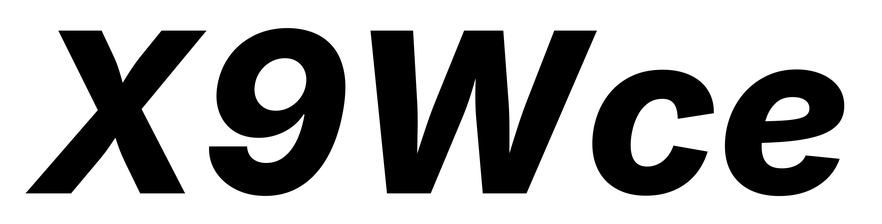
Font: Inter-Italic_ExtraBold_Italic